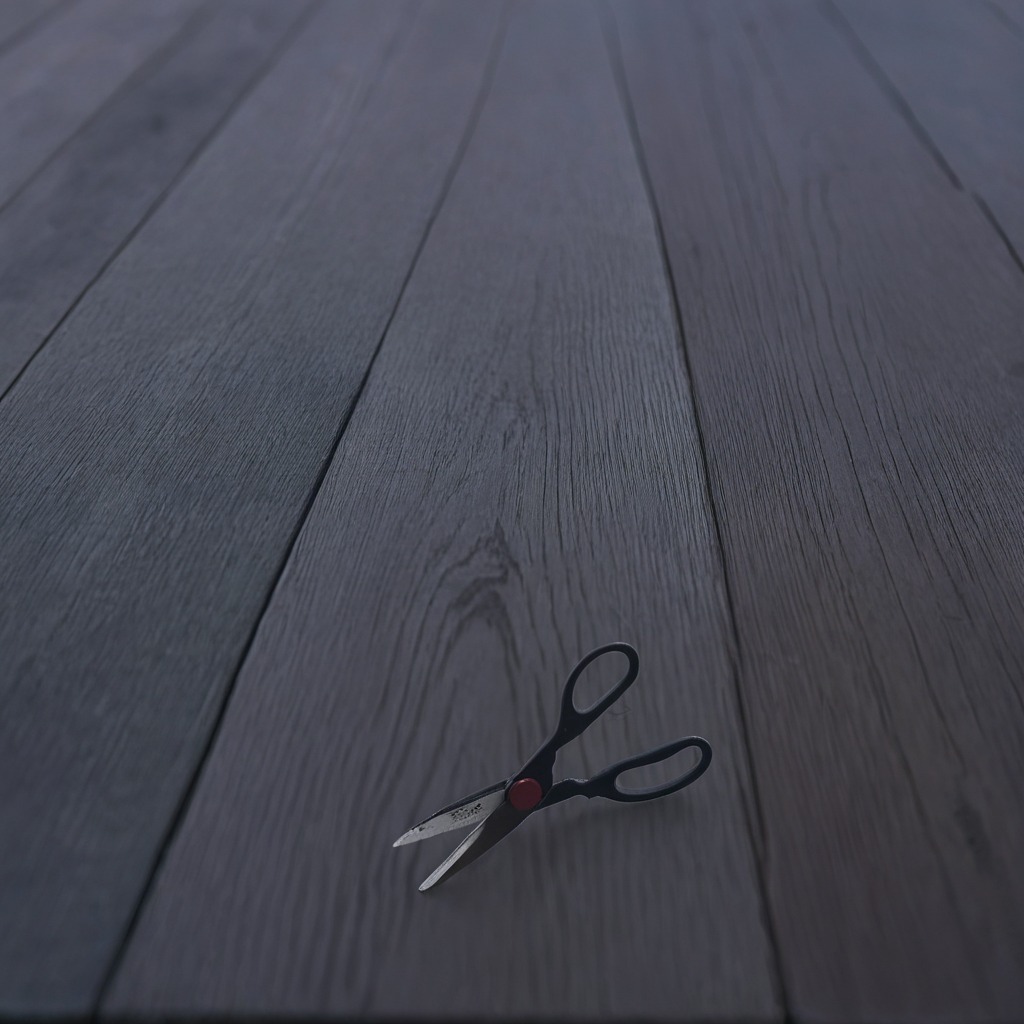
A scissor is lying on a table with faint burn marks in a small garage at twilight.